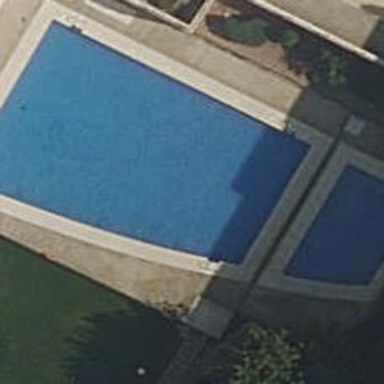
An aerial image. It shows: Swimming pool located in leisure land.